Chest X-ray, PA view. Patient: 65 years old, sex F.
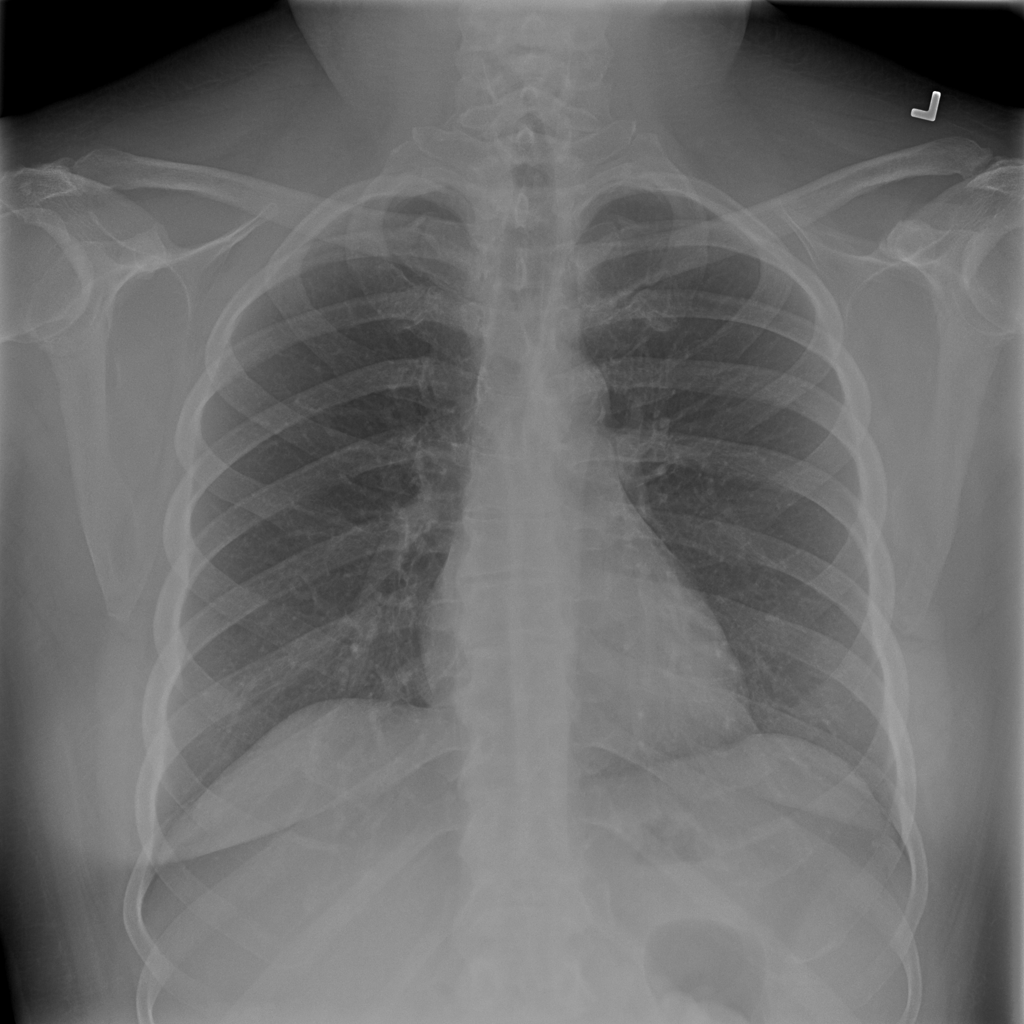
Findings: No Finding